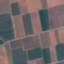
Land use / land cover: PermanentCrop